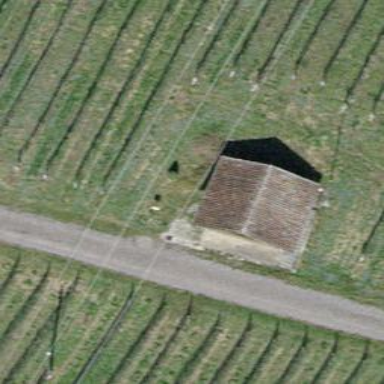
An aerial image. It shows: Hut.